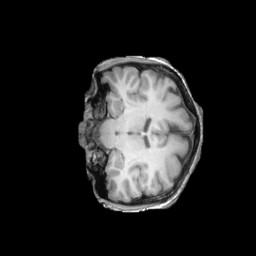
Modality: T1w
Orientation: coronal
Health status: ill
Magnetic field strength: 3 T